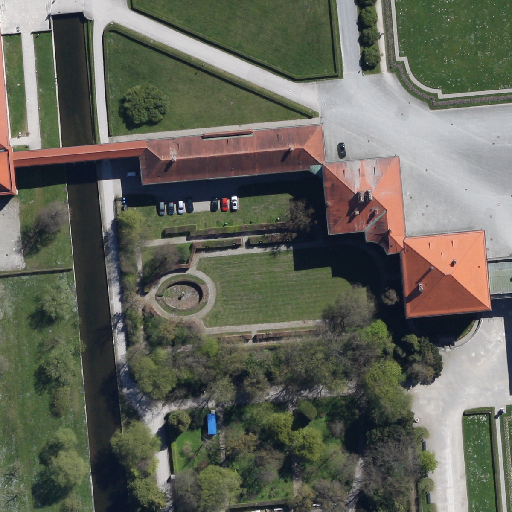
Referring expression: vehicle in the parking area